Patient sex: F
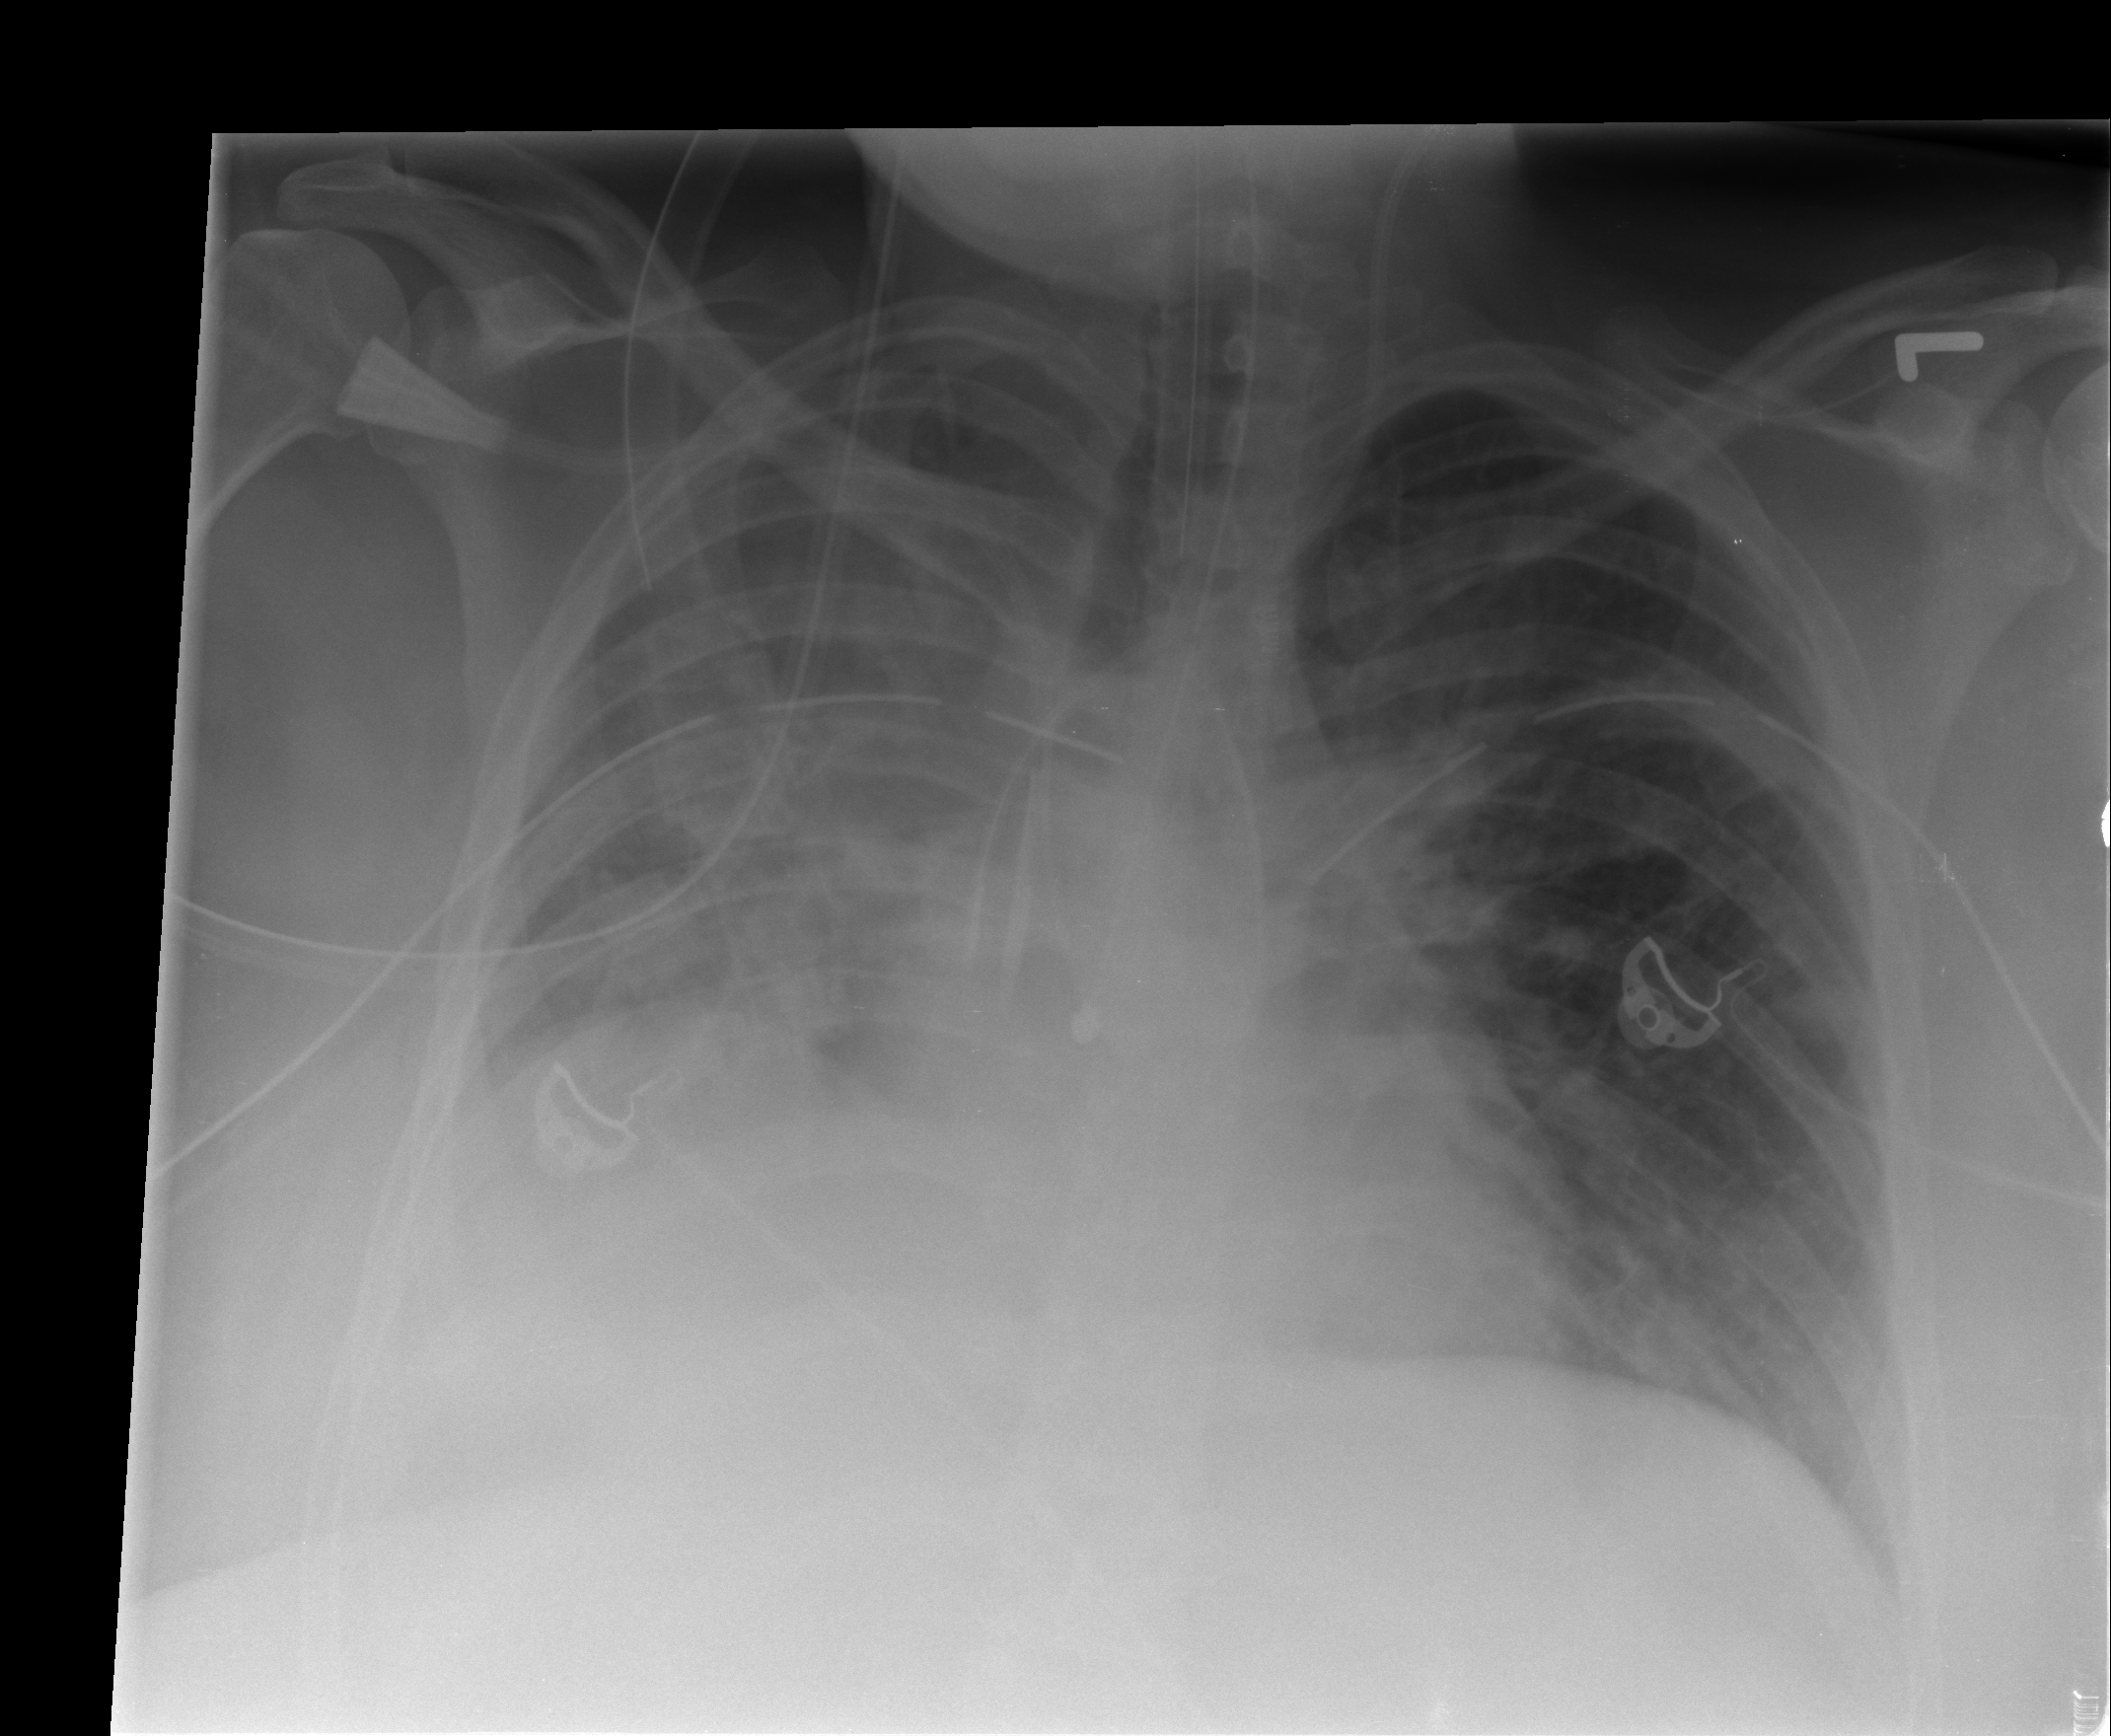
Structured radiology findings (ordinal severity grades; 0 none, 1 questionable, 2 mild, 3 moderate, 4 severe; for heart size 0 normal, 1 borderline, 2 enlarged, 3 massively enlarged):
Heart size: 0
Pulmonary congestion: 2
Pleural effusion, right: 2
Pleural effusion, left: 0
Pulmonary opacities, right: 0
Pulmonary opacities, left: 0
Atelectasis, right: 3
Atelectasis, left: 0